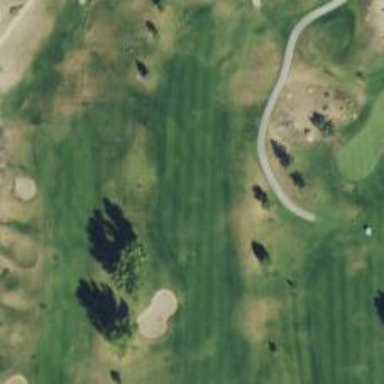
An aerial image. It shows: Golf hole.